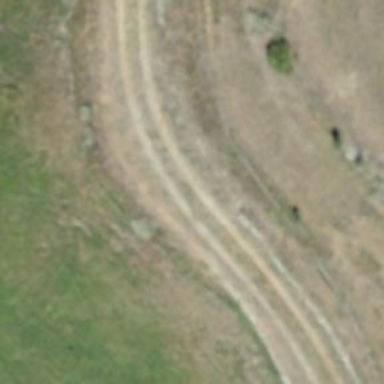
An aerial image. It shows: Track with grade 3 tracktype.